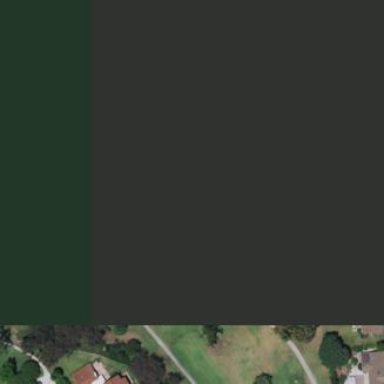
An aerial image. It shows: Rough grassy area used for golf.